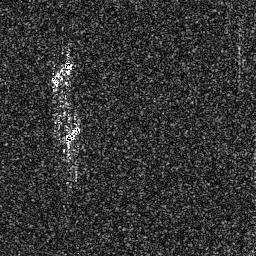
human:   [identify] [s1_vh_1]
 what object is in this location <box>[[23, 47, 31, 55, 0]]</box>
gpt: <ref>1 small ship at the left</ref>